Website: home-depot
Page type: payment
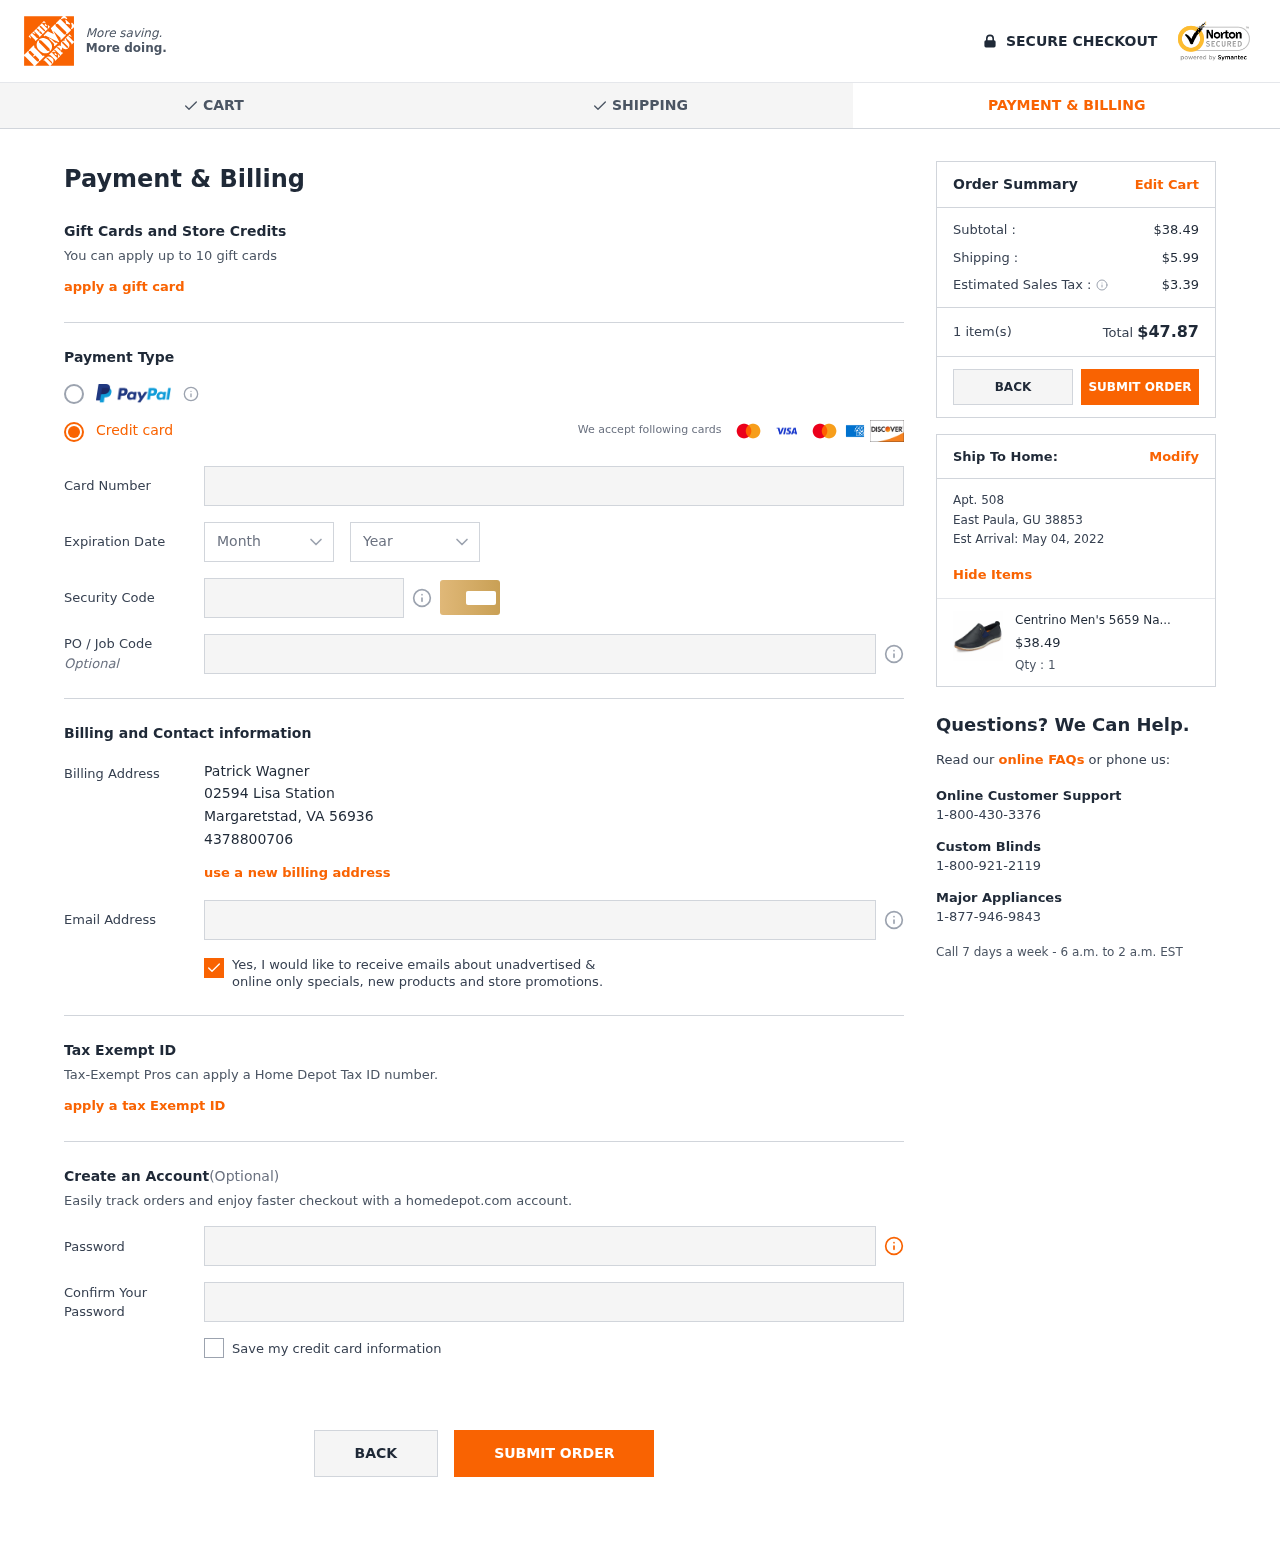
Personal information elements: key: PII_CARD_CVV
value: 194
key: PII_CARD_EXPIRY_MONTH
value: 12
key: PII_CARD_EXPIRY_YEAR
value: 26
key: PII_CARD_NUMBER
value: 2269 7588 1489 1284
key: PII_CITY
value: Margaretstad
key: PII_CITY2
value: East Paula
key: PII_EMAIL
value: pwagner@yahoo.com
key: PII_FULLNAME
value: Patrick Wagner
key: PII_PHONE
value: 4378800706
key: PII_POSTCODE
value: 56936
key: PII_POSTCODE2
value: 38853
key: PII_STATE_ABBR
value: VA
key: PII_STATE_ABBR2
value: GU
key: PII_STREET
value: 02594 Lisa Station
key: PII_STREET2
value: Apt. 508
Product elements: key: PRODUCT1_NAME
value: Centrino Men's 5659 Navy Loafers-10 UK (44 EU) (11 US) (5659-01)
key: PRODUCT1_PRICE
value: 38.49
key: PRODUCT1_QUANTITY
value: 1
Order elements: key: ORDER_SUBTOTAL
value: $38.49
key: ORDER_SHIPPING_COST
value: $5.99
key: ORDER_TAX
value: $3.39
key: ORDER_NUM_ITEMS
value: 1 item(s)
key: ORDER_TOTAL
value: $47.87
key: ORDER_DELIVERY_DATE
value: May 04, 2022